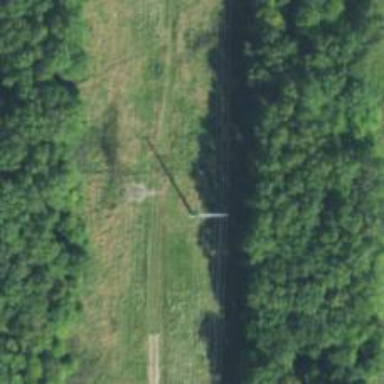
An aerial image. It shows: Lattice structure tower used for power distribution.